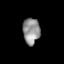
Tissue: skin
Cell type: Epithelial cells
Senescence score: 0.2801
Nuclear area (px): 435
Mean DAPI intensity: 146.149